Interaction volume radius: 10 \u00c5
Interaction volume height: 20 \u00c5
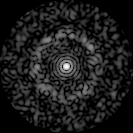
Disorder parameter: 0.8388